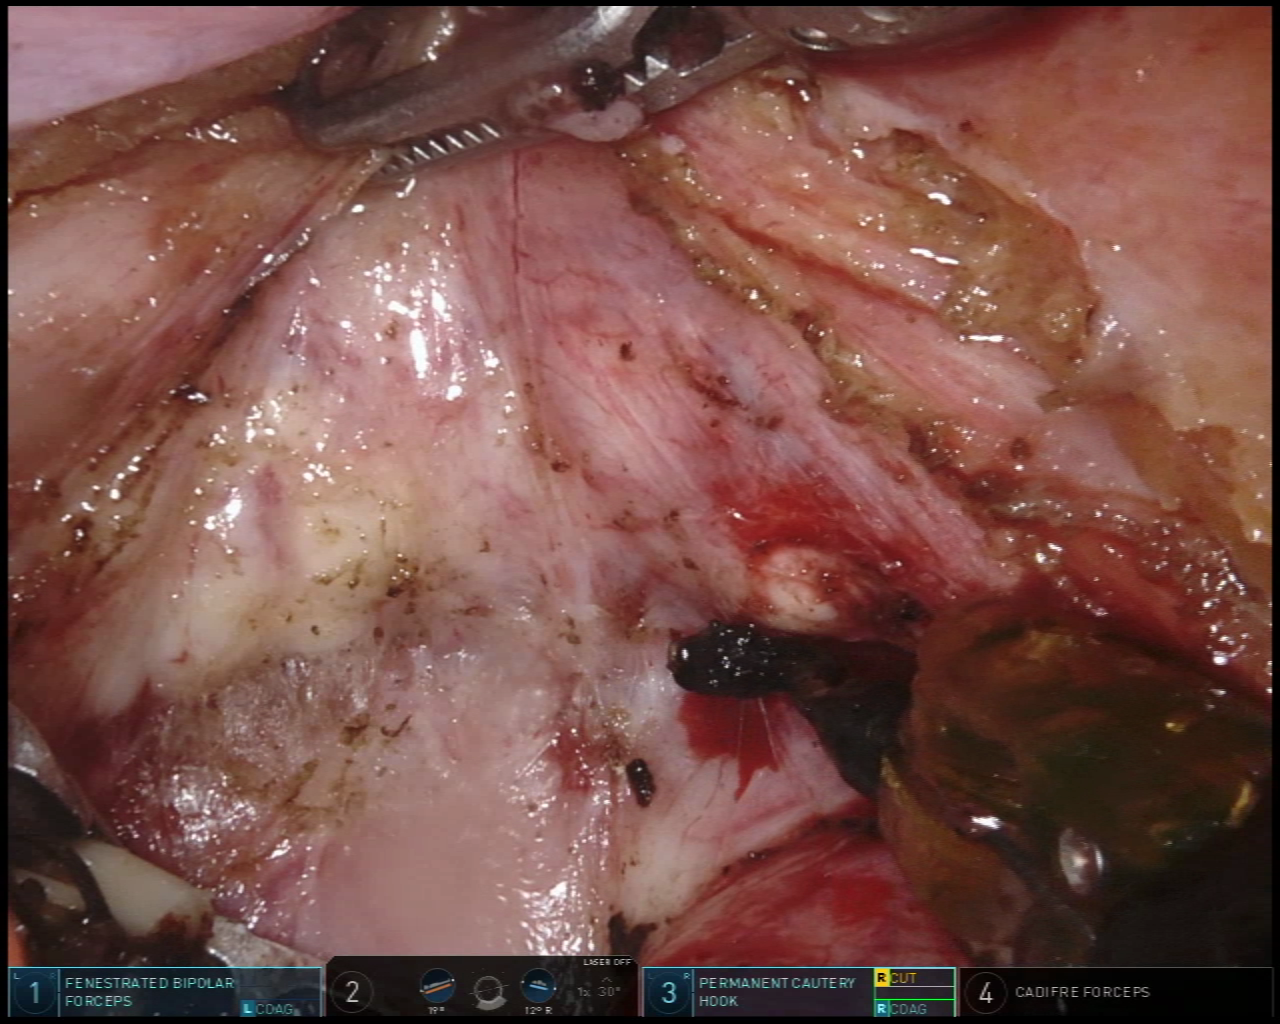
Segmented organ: vesicular_glands
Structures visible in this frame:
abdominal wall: no
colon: no
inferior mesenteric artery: no
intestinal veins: no
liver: no
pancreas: no
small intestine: no
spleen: no
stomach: no
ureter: no
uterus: no
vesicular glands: yes